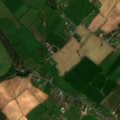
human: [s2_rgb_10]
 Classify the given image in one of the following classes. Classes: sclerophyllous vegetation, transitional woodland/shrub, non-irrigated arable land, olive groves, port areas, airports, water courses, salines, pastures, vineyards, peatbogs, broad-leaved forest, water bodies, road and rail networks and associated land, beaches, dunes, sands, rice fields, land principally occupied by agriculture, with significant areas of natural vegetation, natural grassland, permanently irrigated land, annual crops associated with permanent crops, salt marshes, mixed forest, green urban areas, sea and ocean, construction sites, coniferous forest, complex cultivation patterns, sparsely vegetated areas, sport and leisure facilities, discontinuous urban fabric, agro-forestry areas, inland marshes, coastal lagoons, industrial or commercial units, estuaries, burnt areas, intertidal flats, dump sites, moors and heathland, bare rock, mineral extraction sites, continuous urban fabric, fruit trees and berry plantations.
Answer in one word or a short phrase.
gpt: non-irrigated arable land, pastures, broad-leaved forest